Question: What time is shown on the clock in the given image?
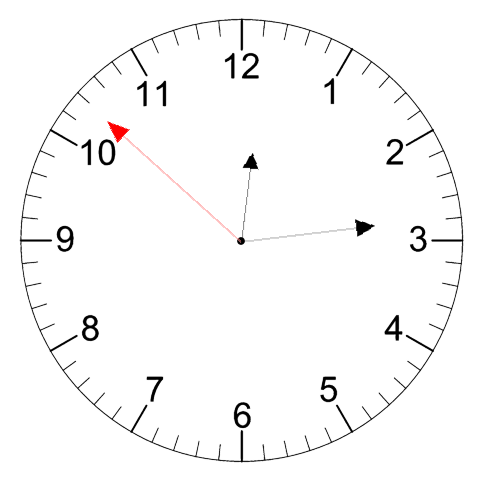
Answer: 12:13:52